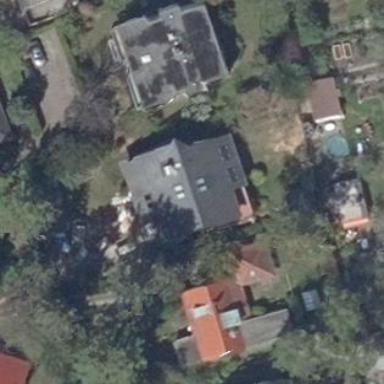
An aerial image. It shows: Detached building with gabled roof.